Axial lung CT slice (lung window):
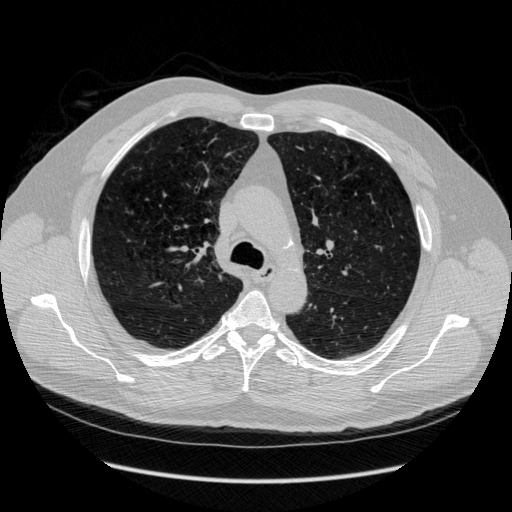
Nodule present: no